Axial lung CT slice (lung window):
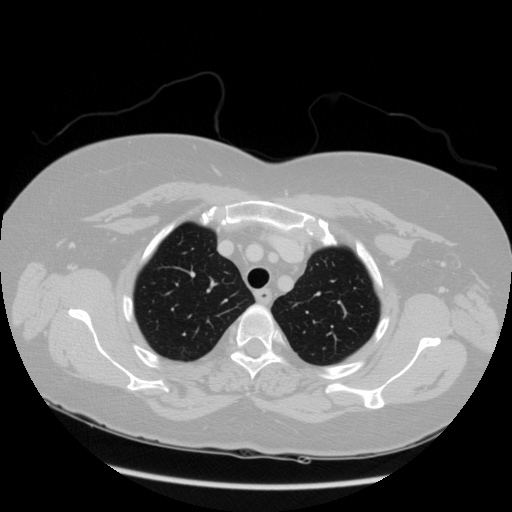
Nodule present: no